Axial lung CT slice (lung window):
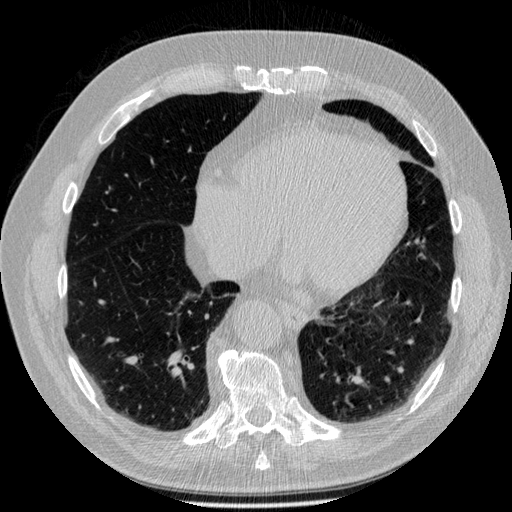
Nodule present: no